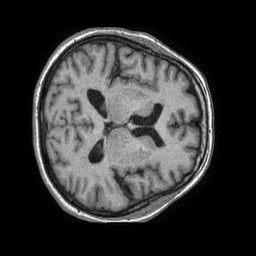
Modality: T1w
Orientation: axial
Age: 67
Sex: female
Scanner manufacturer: philips
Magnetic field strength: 1.5 T
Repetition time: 0.007523 s
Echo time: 0.003426 s